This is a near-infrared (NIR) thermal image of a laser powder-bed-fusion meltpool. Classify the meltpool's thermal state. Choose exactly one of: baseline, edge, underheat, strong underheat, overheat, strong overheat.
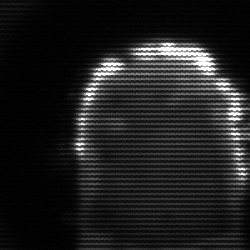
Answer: baseline